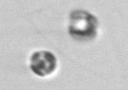
Label: Thalassiosira_sp_aff_mala